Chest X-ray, PA view. Patient: 49 years old, sex F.
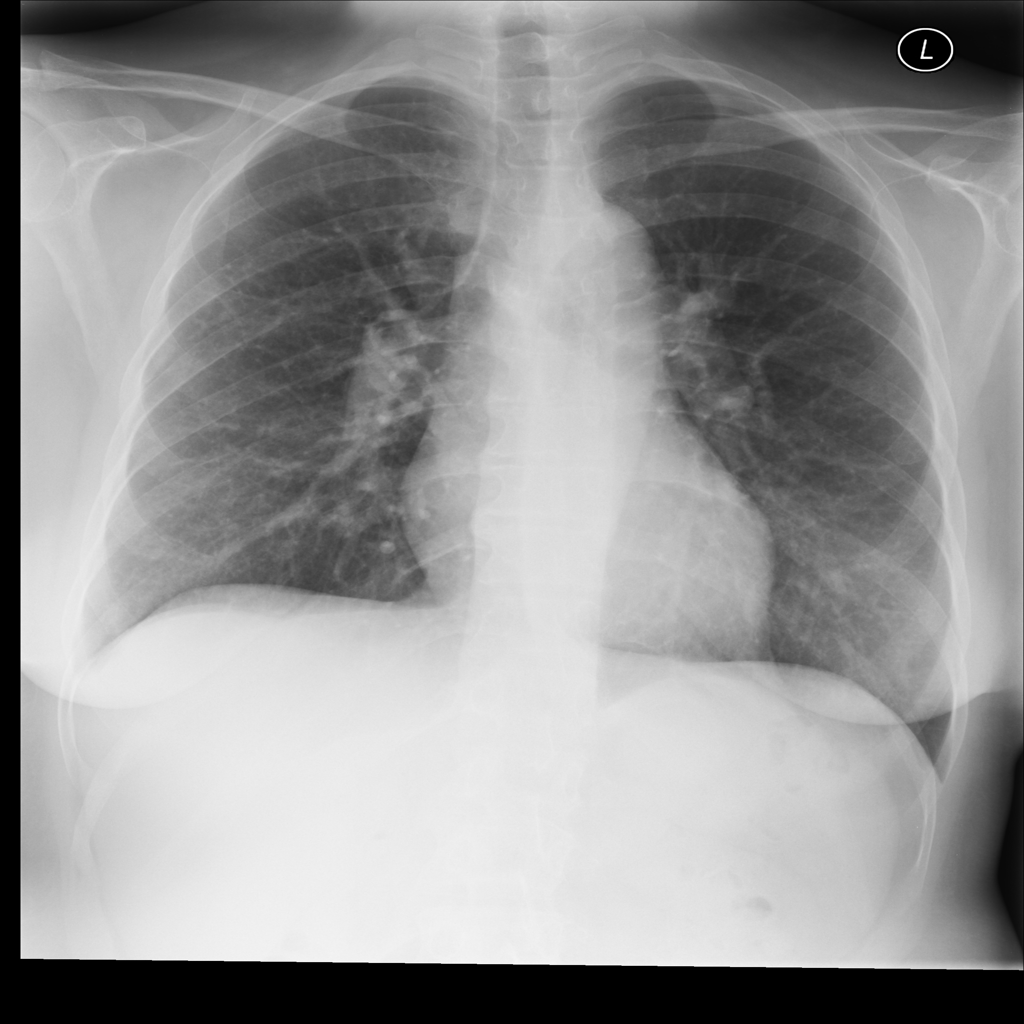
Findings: No Finding